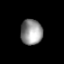
Tissue: lung
Cell type: B cells
Senescence score: 0.6045
Nuclear area (px): 547
Mean DAPI intensity: 145.239